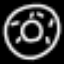
Label: donut